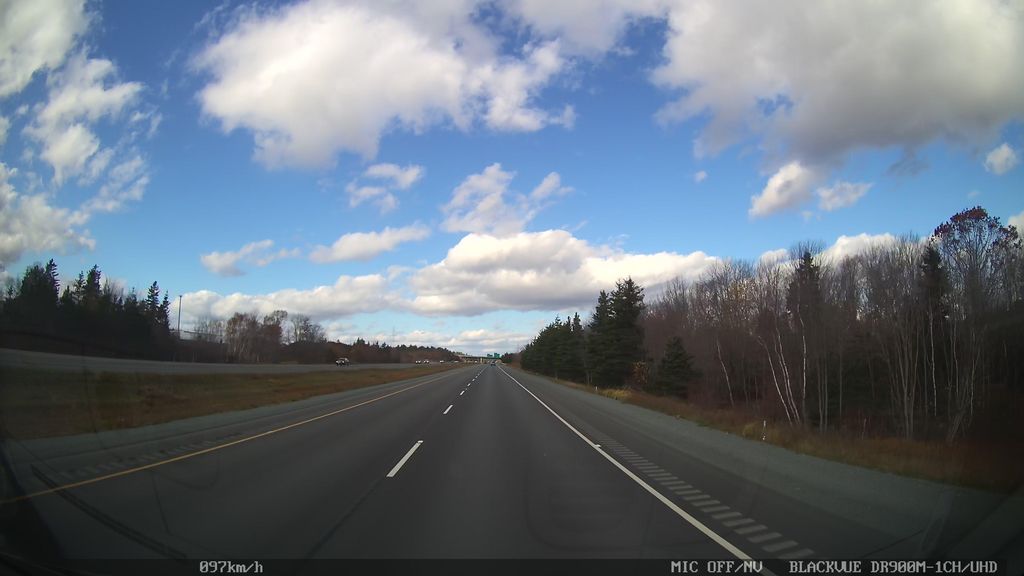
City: halifax